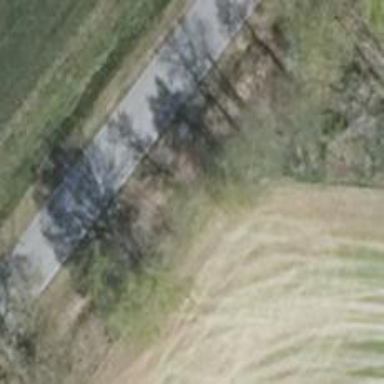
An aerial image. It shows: Row of deciduous broadleaved trees.